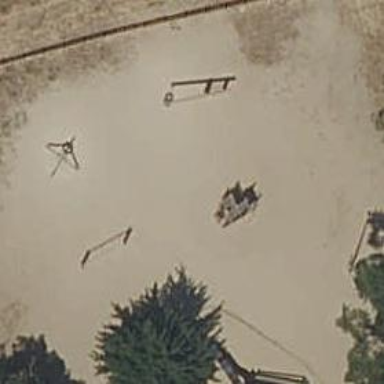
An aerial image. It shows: Playground is depicted in the image.